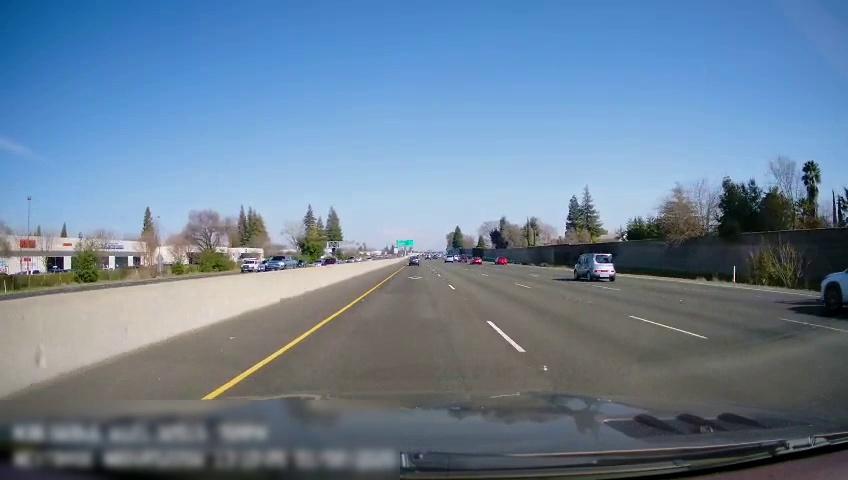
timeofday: Day
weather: Sunny
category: Drivable Space
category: Drivable Space
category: Vehicles | Truck
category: Vehicles | Car
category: Vehicles | Truck
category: Vehicles | SUV
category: Vehicles | Car
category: Vehicles | Car
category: Vehicles | Van
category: Vehicles | Car
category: Vehicles | SUV
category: Lanes | Alternate Lane
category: Lanes | Current Lane
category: Lanes | Current Lane
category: Lanes | Alternate Lane
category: Lanes | Alternate Lane
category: Traffic | Signs